Aerial crown-view tile of a tropical tree (Barro Colorado Island, Panama), acquired 20250217:
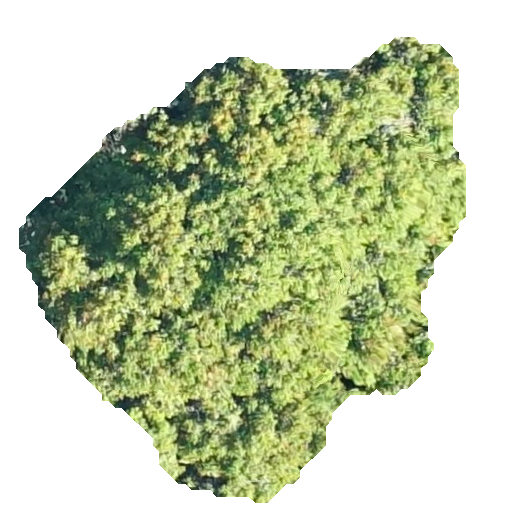
Species: Protium stevensonii
GBIF accepted scientific name: Tetragastris panamensis
Crown area: 202.158 m²